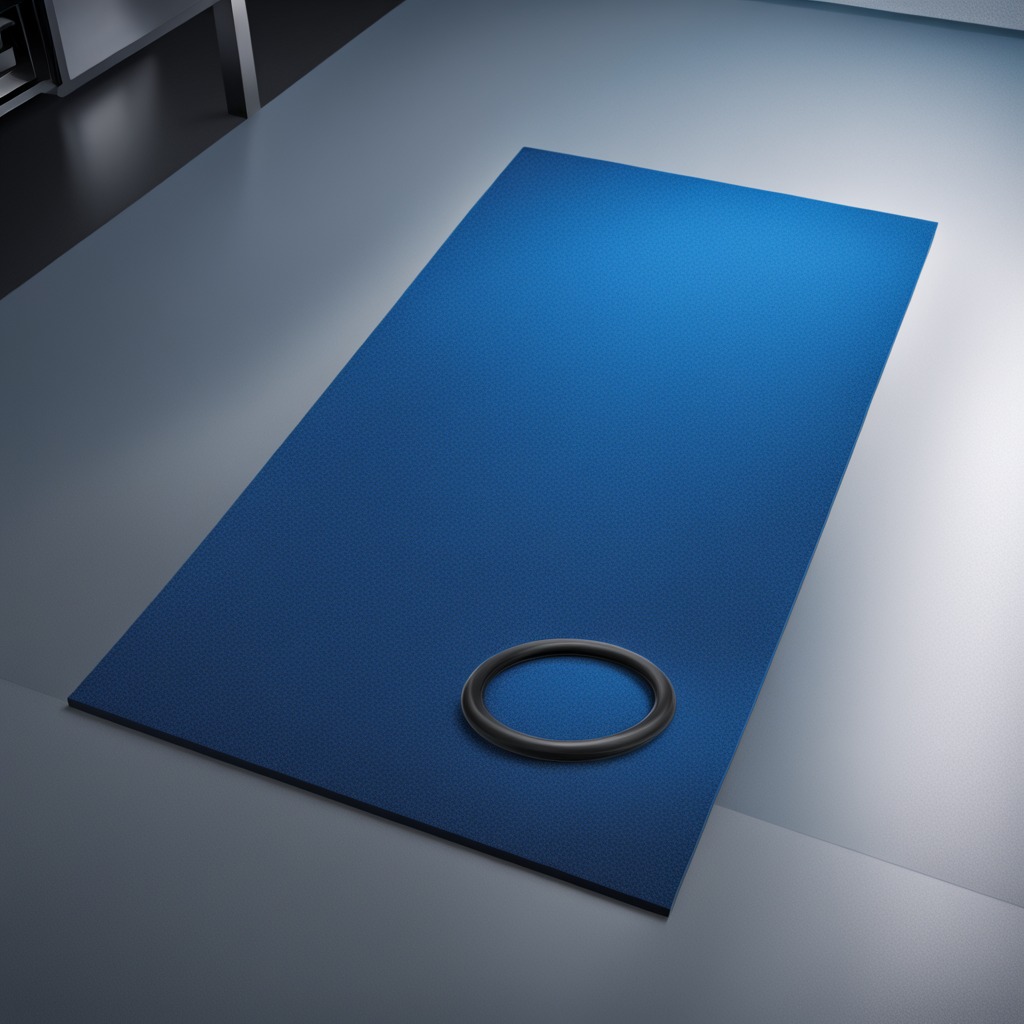
A rubber O-ring lies on the blue rubber mat inside a workshop under bright overhead lighting crisp shadows high clarity worn but beneath the mat.